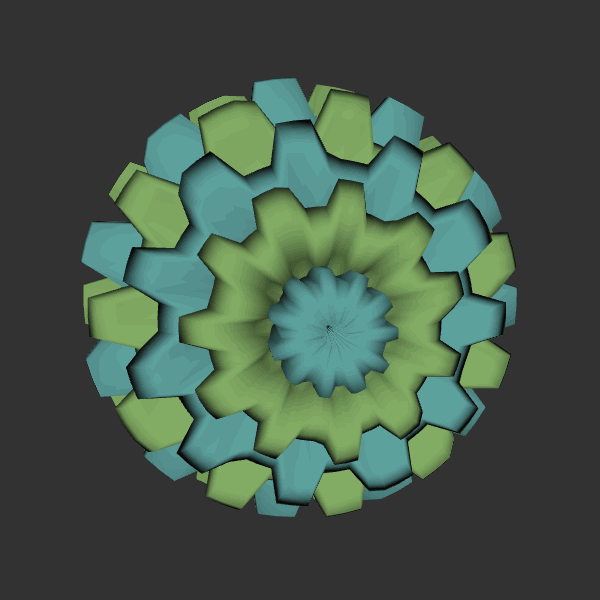
Background: dark